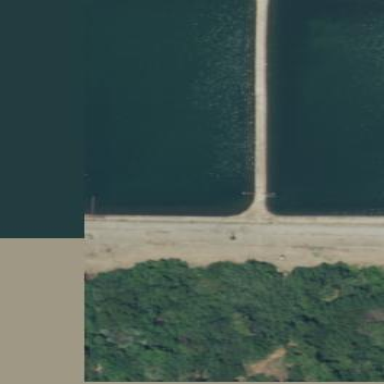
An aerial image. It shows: Reservoir of water located near wastewater plant.